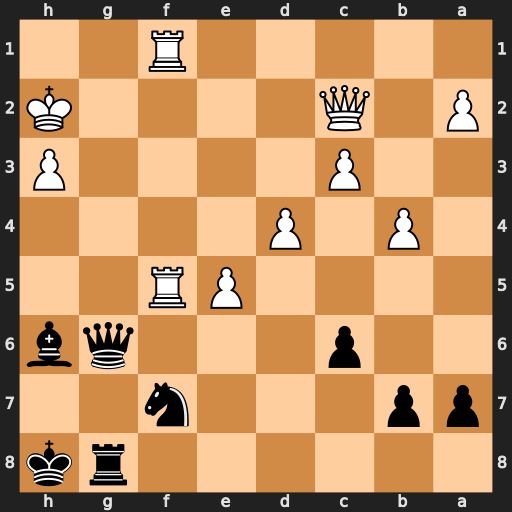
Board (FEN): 6rk/pp3n2/2p3qb/4PR2/1P1P4/2P4P/P1Q4K/5R2
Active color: b
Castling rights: -
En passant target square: -
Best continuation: Bf4+ Kh1 Nh6 R5xf4 Qxc2